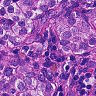
Metastatic tissue present: yes